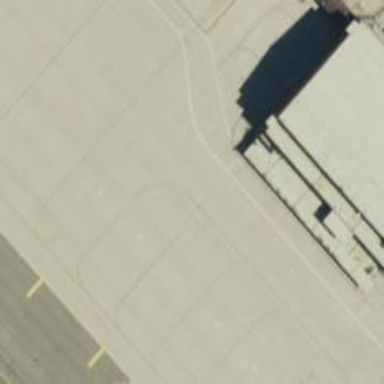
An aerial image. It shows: View of taxiway at the airport.